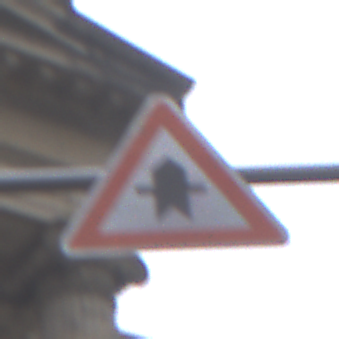
Verkehrszeichen: Vorfahrt
Umgebung: Outdoor, Urban
Tageszeit: Midday
Wetter: Overcast
Licht: Natural
Jahreszeit: NotSpecified
Kontrast: LowContrast